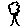
Label: tree